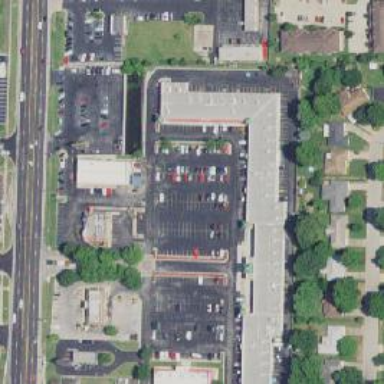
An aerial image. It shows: Retail building.